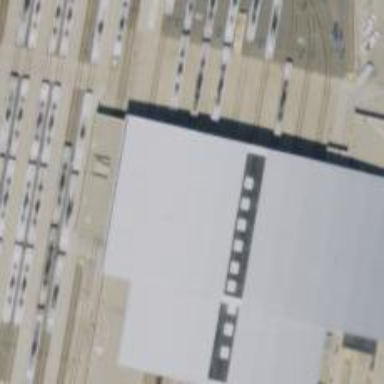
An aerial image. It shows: Light rail tunnel with electrified contact line passing through building passage in service yard.